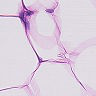
Metastatic tissue present: no